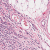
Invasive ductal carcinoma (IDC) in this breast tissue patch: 1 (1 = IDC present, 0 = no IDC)